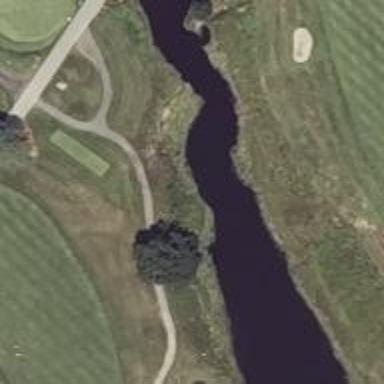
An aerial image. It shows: Path used for both walking and golf.